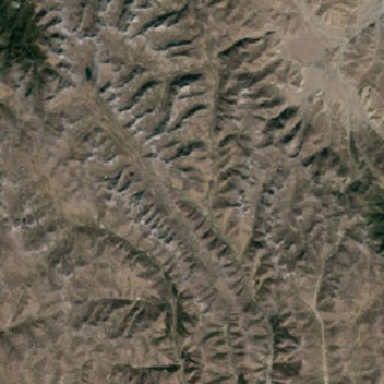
Some parts have bare mountains covered with plants .